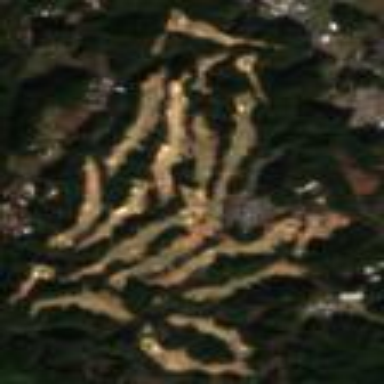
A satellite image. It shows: Golf course surrounded by greenery.